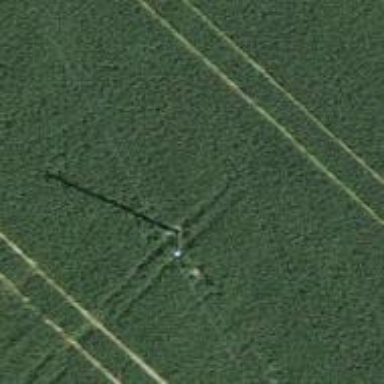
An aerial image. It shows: Power pole.